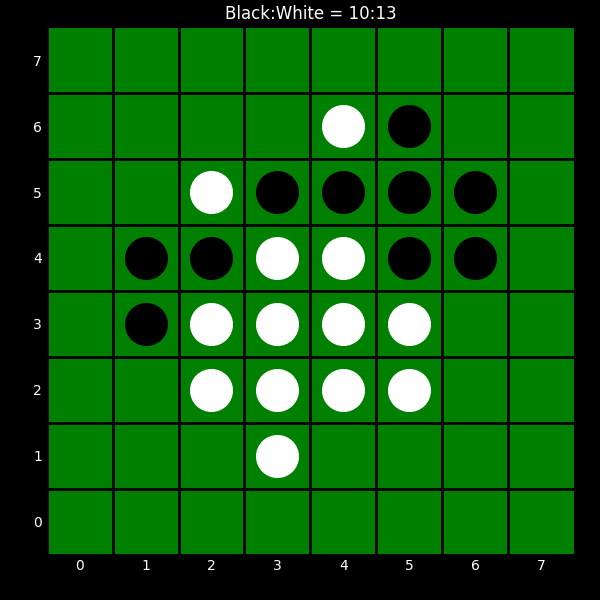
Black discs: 10
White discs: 13